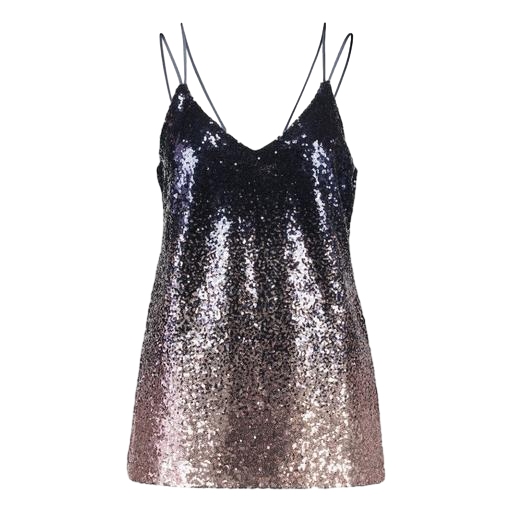
multicolor shimmer cami top, blue petite blush sequin top, black sequin cold shoulder cami top, white background